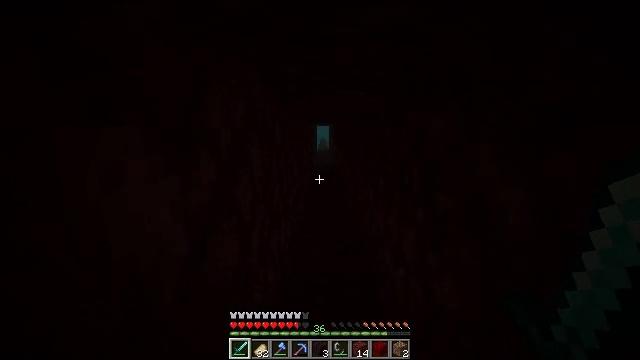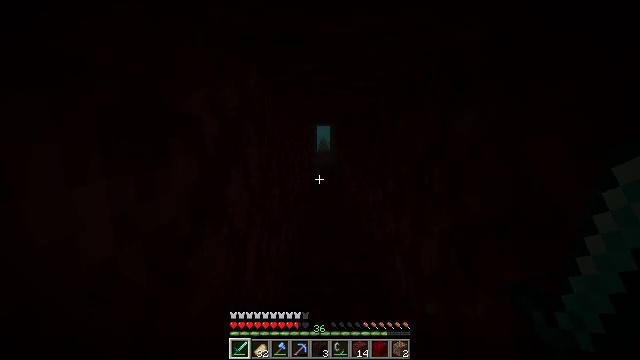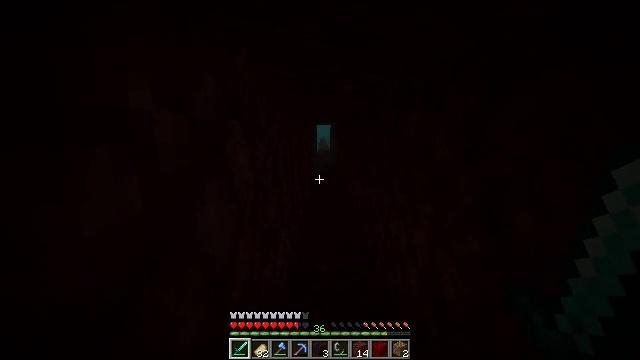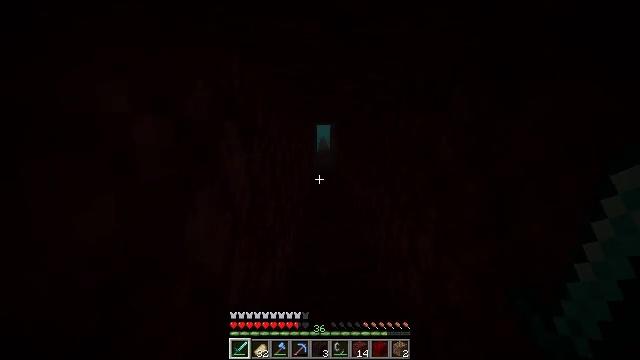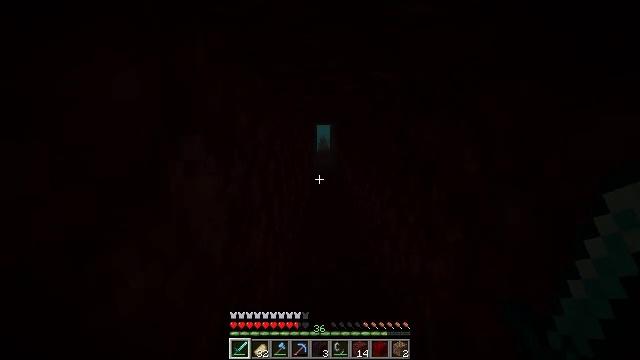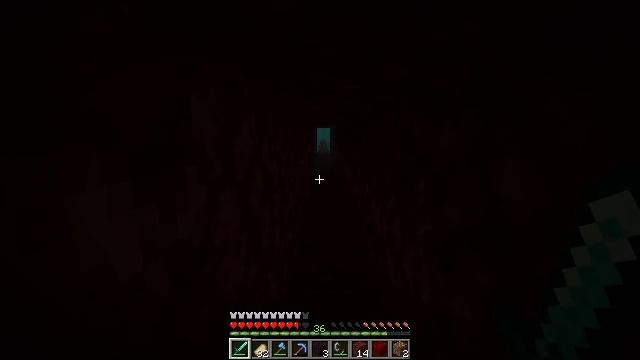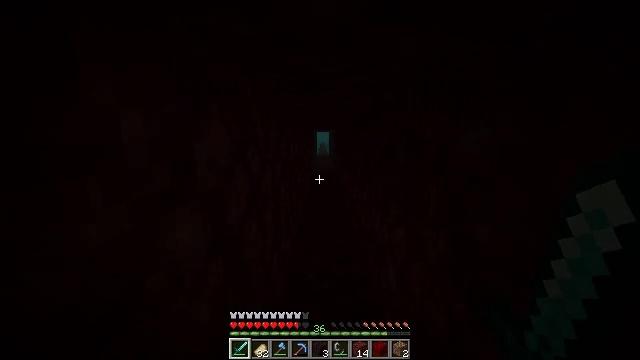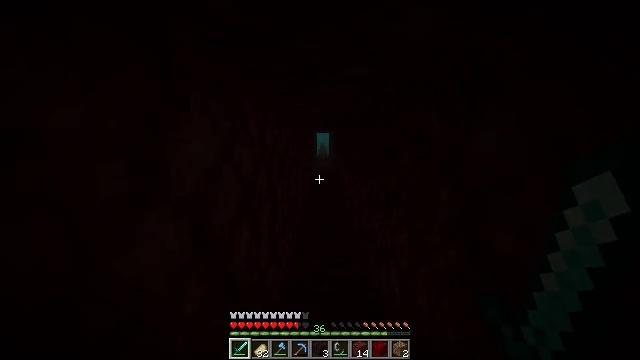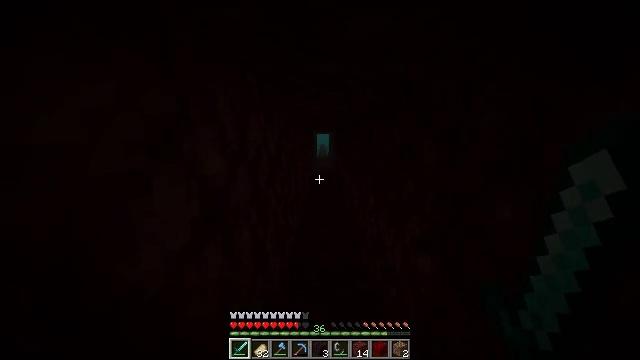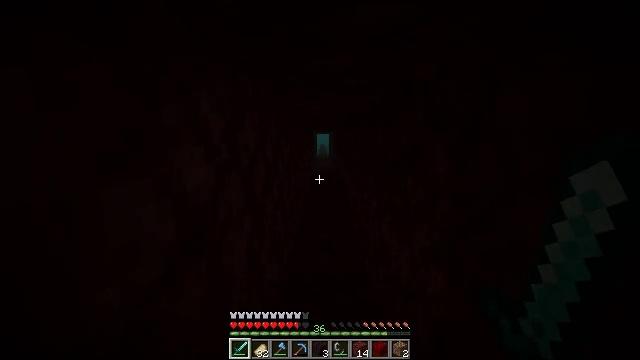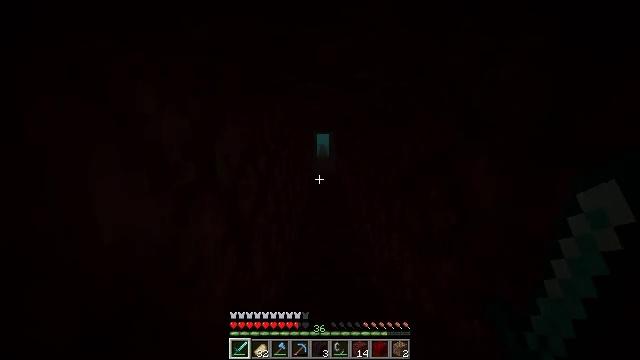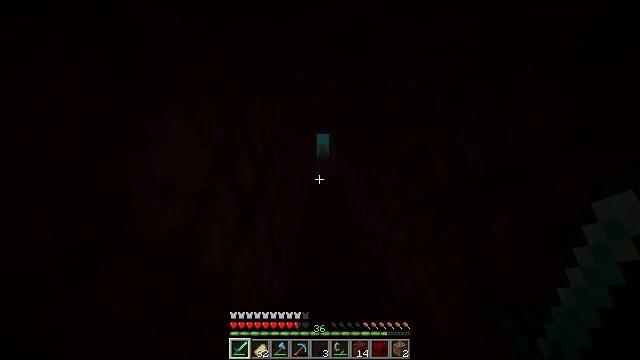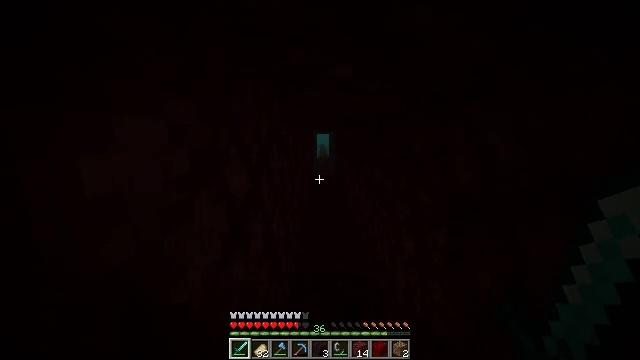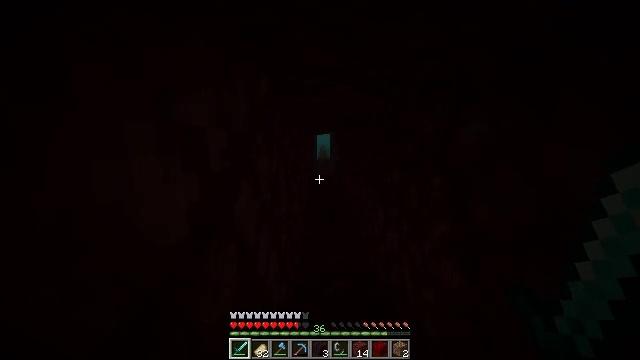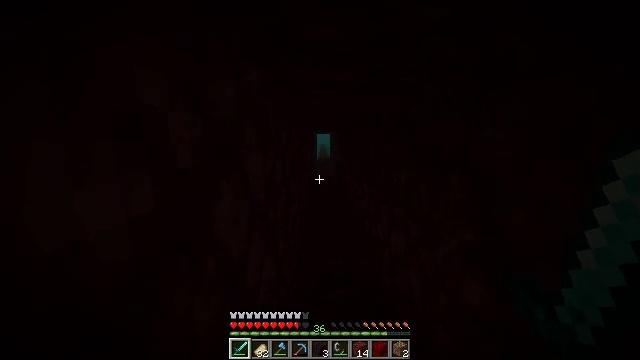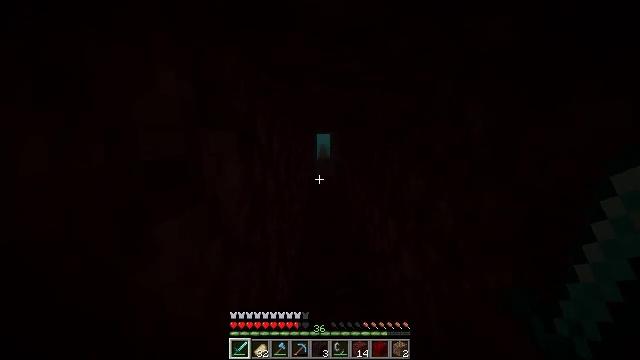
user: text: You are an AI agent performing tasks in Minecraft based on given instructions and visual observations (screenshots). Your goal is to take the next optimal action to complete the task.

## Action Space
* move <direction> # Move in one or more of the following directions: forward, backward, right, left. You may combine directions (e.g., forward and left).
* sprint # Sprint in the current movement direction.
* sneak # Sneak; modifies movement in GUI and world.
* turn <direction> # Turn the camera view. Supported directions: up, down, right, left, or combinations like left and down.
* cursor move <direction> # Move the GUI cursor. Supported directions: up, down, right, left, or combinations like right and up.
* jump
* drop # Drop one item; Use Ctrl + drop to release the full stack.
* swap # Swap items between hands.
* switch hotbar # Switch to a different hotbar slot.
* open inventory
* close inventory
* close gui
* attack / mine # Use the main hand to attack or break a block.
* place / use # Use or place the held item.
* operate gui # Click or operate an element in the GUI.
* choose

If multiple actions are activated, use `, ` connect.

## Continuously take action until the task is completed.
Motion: motion action
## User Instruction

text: Open the crafting menu and craft a brewing stand.
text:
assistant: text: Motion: move forward
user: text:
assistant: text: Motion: move forward
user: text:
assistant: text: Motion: move forward
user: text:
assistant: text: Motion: move forward, sprint
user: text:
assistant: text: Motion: move forward, sprint
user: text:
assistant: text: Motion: move forward, sprint
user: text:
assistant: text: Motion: move forward
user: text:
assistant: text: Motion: move forward
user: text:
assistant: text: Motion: move forward
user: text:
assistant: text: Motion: move forward
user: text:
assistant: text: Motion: move forward
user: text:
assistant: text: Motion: move forward
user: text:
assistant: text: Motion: move forward
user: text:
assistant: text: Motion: move forward
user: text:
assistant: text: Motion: move forward
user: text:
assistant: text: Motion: move forward
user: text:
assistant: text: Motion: move forward
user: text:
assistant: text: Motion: move forward
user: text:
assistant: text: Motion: move forward
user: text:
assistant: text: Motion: move forward
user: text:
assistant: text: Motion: move forward
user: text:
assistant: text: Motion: move forward
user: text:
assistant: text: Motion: move forward
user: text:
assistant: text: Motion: move forward
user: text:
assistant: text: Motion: move forward
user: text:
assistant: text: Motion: move forward
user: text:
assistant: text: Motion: move forward
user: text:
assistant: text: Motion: move forward
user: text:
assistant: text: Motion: move forward
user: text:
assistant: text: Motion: move forward, sprint